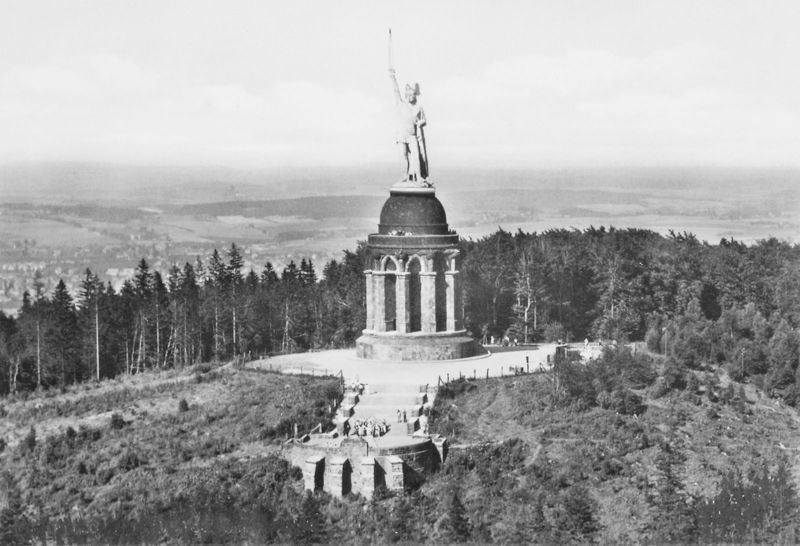
Titel: Das Hermannsdenkmal im Teutoburger Wald bei Detmold
Künstler: Ernst von Bandel
Standort: Hiddesen (EU - D - Nds)
Schlagwörter: berg, himmel, mann, weiß, wolken, bäume, landschaft, menschen, stadt, fenster, grau, schwarz, dach, gebäude, wiese, stein, ebene, felder, hügel, figur, wald, skulptur, statue, bogen, ort, gipfel, grafik, massiv, platz, kuppel, tannen, treppe, deutsch, stufen, befestigung, foto, fotografie, schild, ruine, denkmal, festung, druck, schwert, soldat, napoleon, krieger, kapelle, tempel, apoll, mars, apollo, standbild, apollon, germania, monument, hermann, 1910, ruuine, bismarckturm